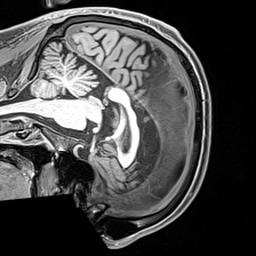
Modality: T1w
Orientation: sagittal
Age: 37
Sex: male
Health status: healthy
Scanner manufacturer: siemens
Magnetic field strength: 3 T
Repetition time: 2.4 s
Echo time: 0.00217 s